Question: I'm getting a strange redraw bug in chrome with jQuery slider (image below) after sliding. Anyone else get this issue and is there a fix?

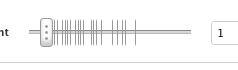
Answer: This is actually a well-known issue with Chrome. Check out the following posts:
<URL>
<URL>